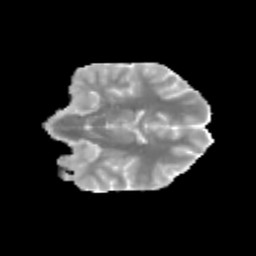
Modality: MD
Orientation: coronal
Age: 14
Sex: female
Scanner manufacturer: siemens
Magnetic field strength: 3 T
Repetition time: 3.8 s
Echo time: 0.07 s